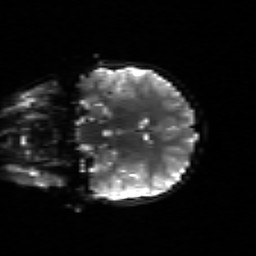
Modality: sbref
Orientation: coronal
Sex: female
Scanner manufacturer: siemens
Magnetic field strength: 3 T
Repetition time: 5 s
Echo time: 0.071 s